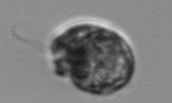
Label: Proterythropsis